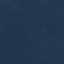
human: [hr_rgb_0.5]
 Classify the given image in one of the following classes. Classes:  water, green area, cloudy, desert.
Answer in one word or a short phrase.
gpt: water